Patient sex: M
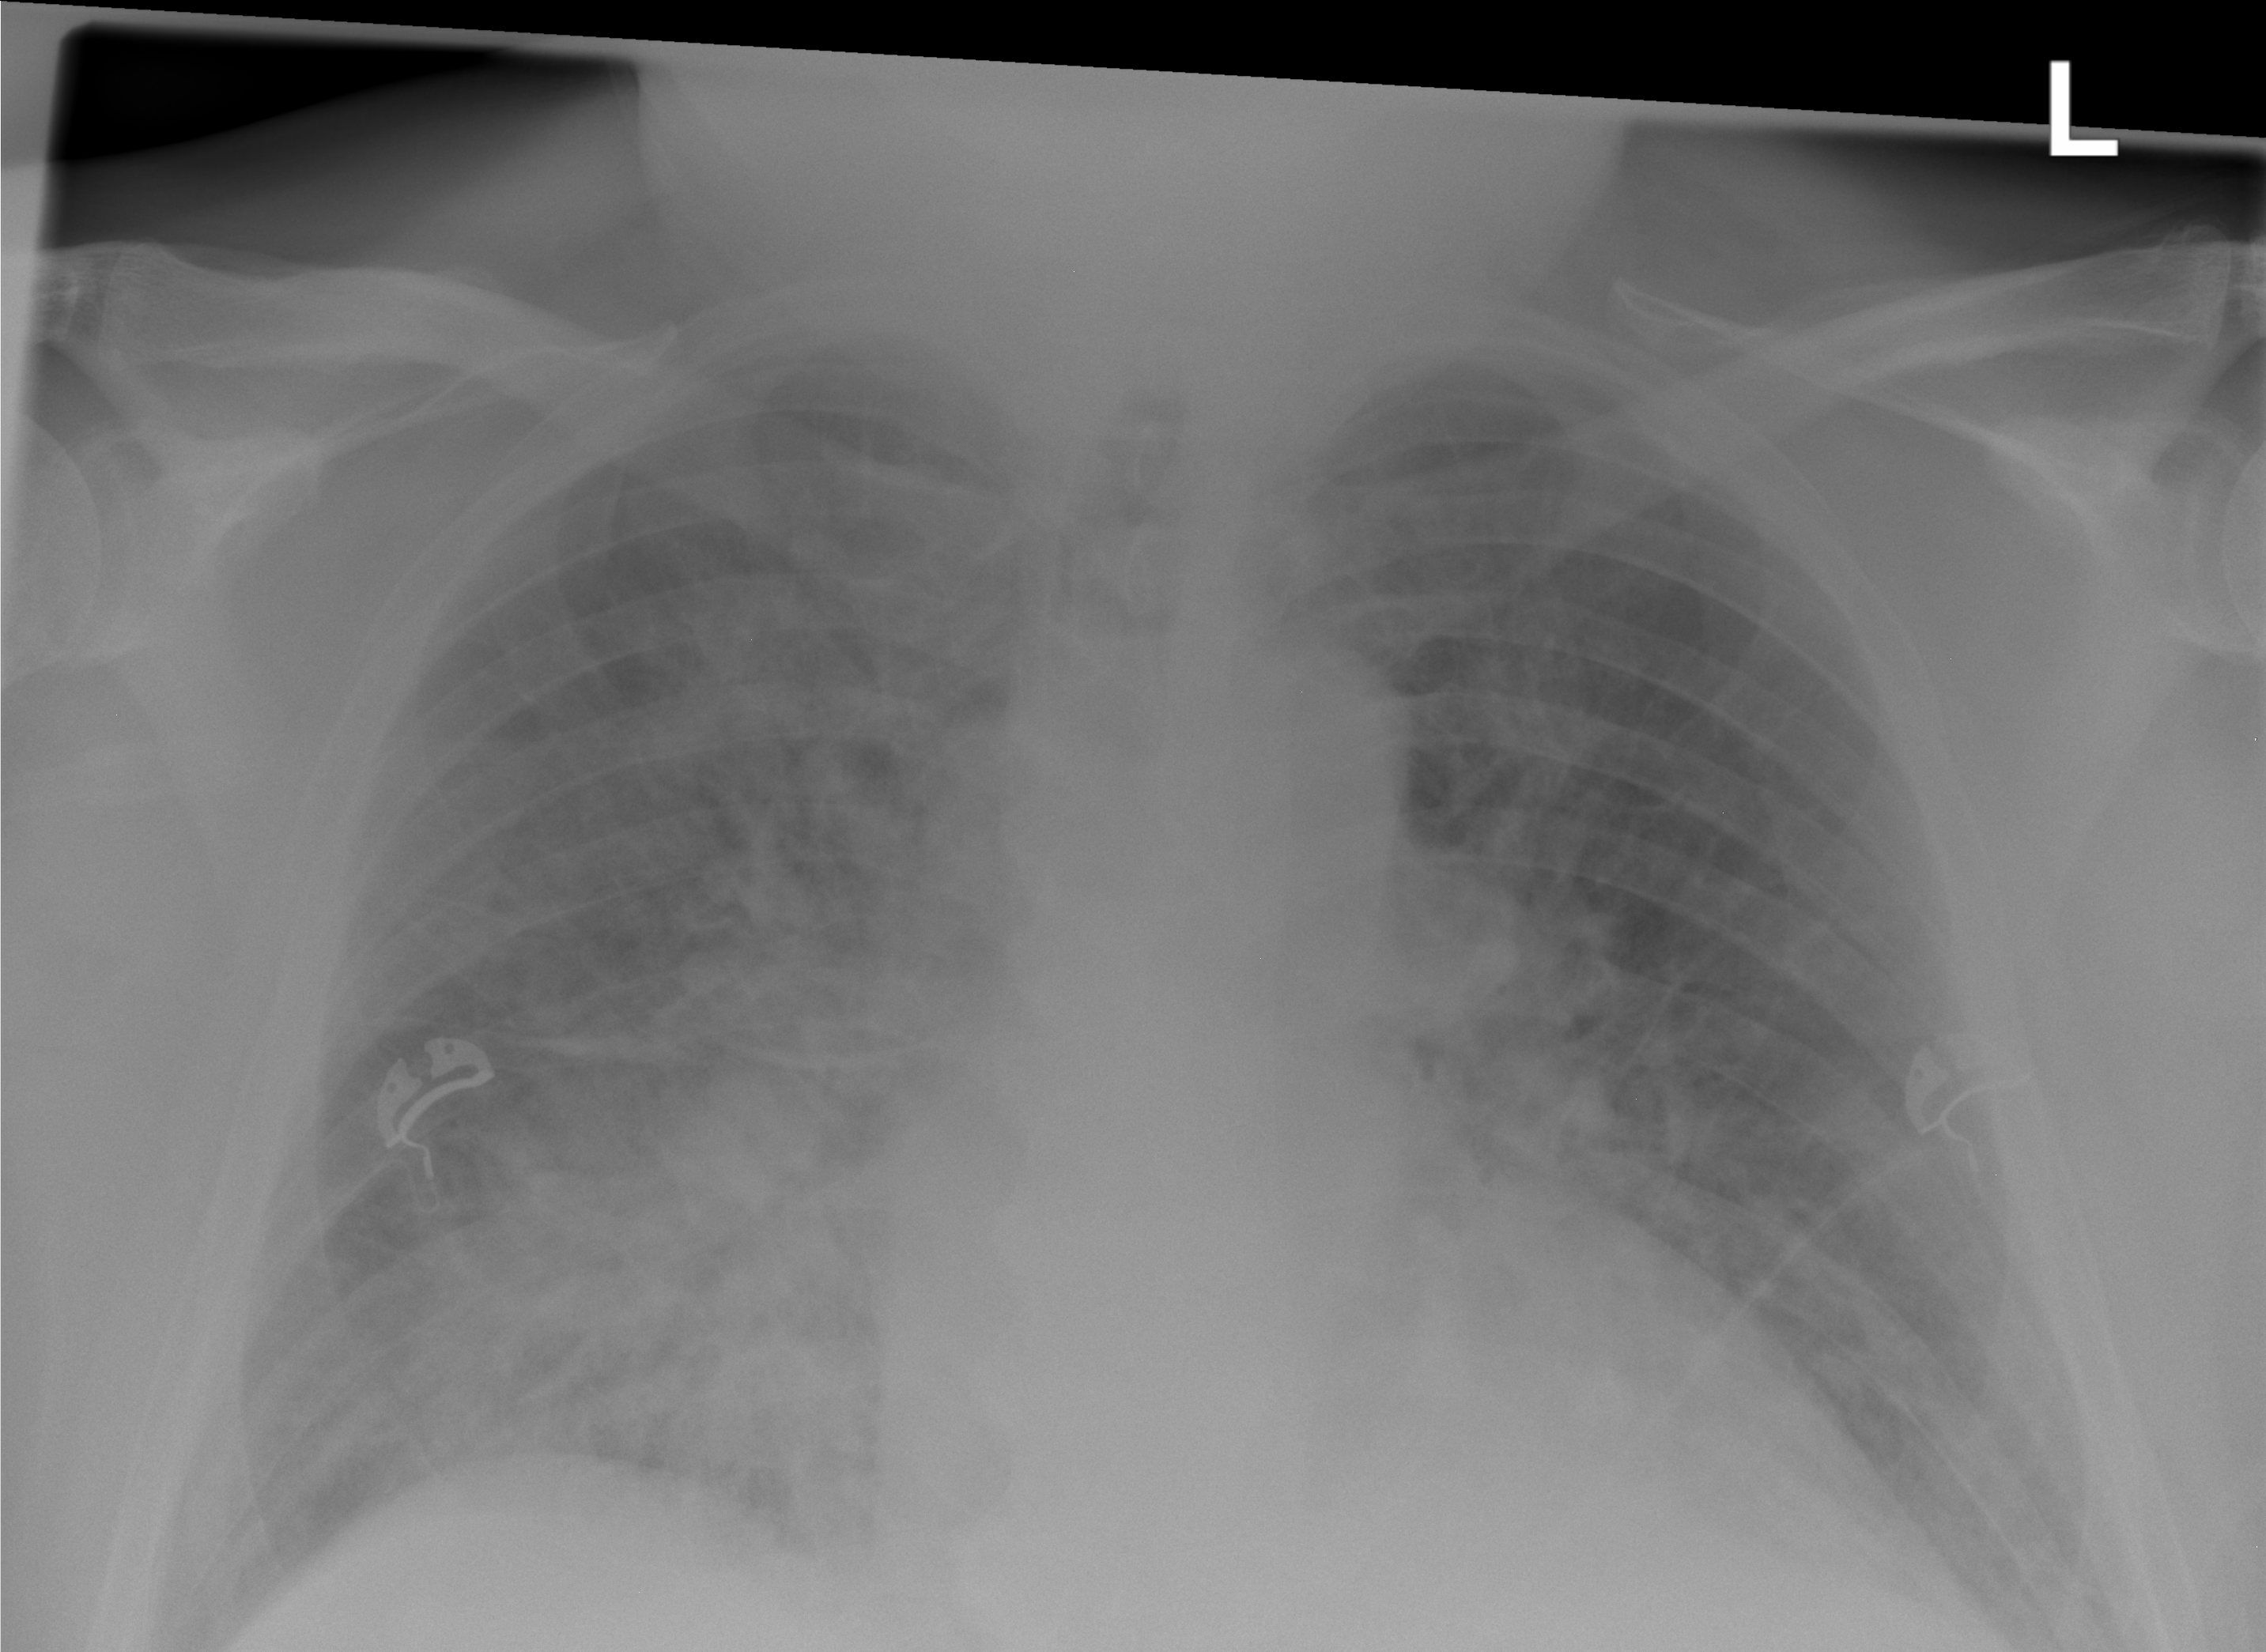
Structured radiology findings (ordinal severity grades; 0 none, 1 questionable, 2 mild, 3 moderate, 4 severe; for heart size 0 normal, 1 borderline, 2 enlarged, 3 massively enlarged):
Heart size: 2
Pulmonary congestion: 3
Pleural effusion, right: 0
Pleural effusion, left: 0
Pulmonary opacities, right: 3
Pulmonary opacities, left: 3
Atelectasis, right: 0
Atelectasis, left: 0